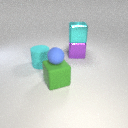
large cyan metal cube behind small blue rubber sphere